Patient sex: F
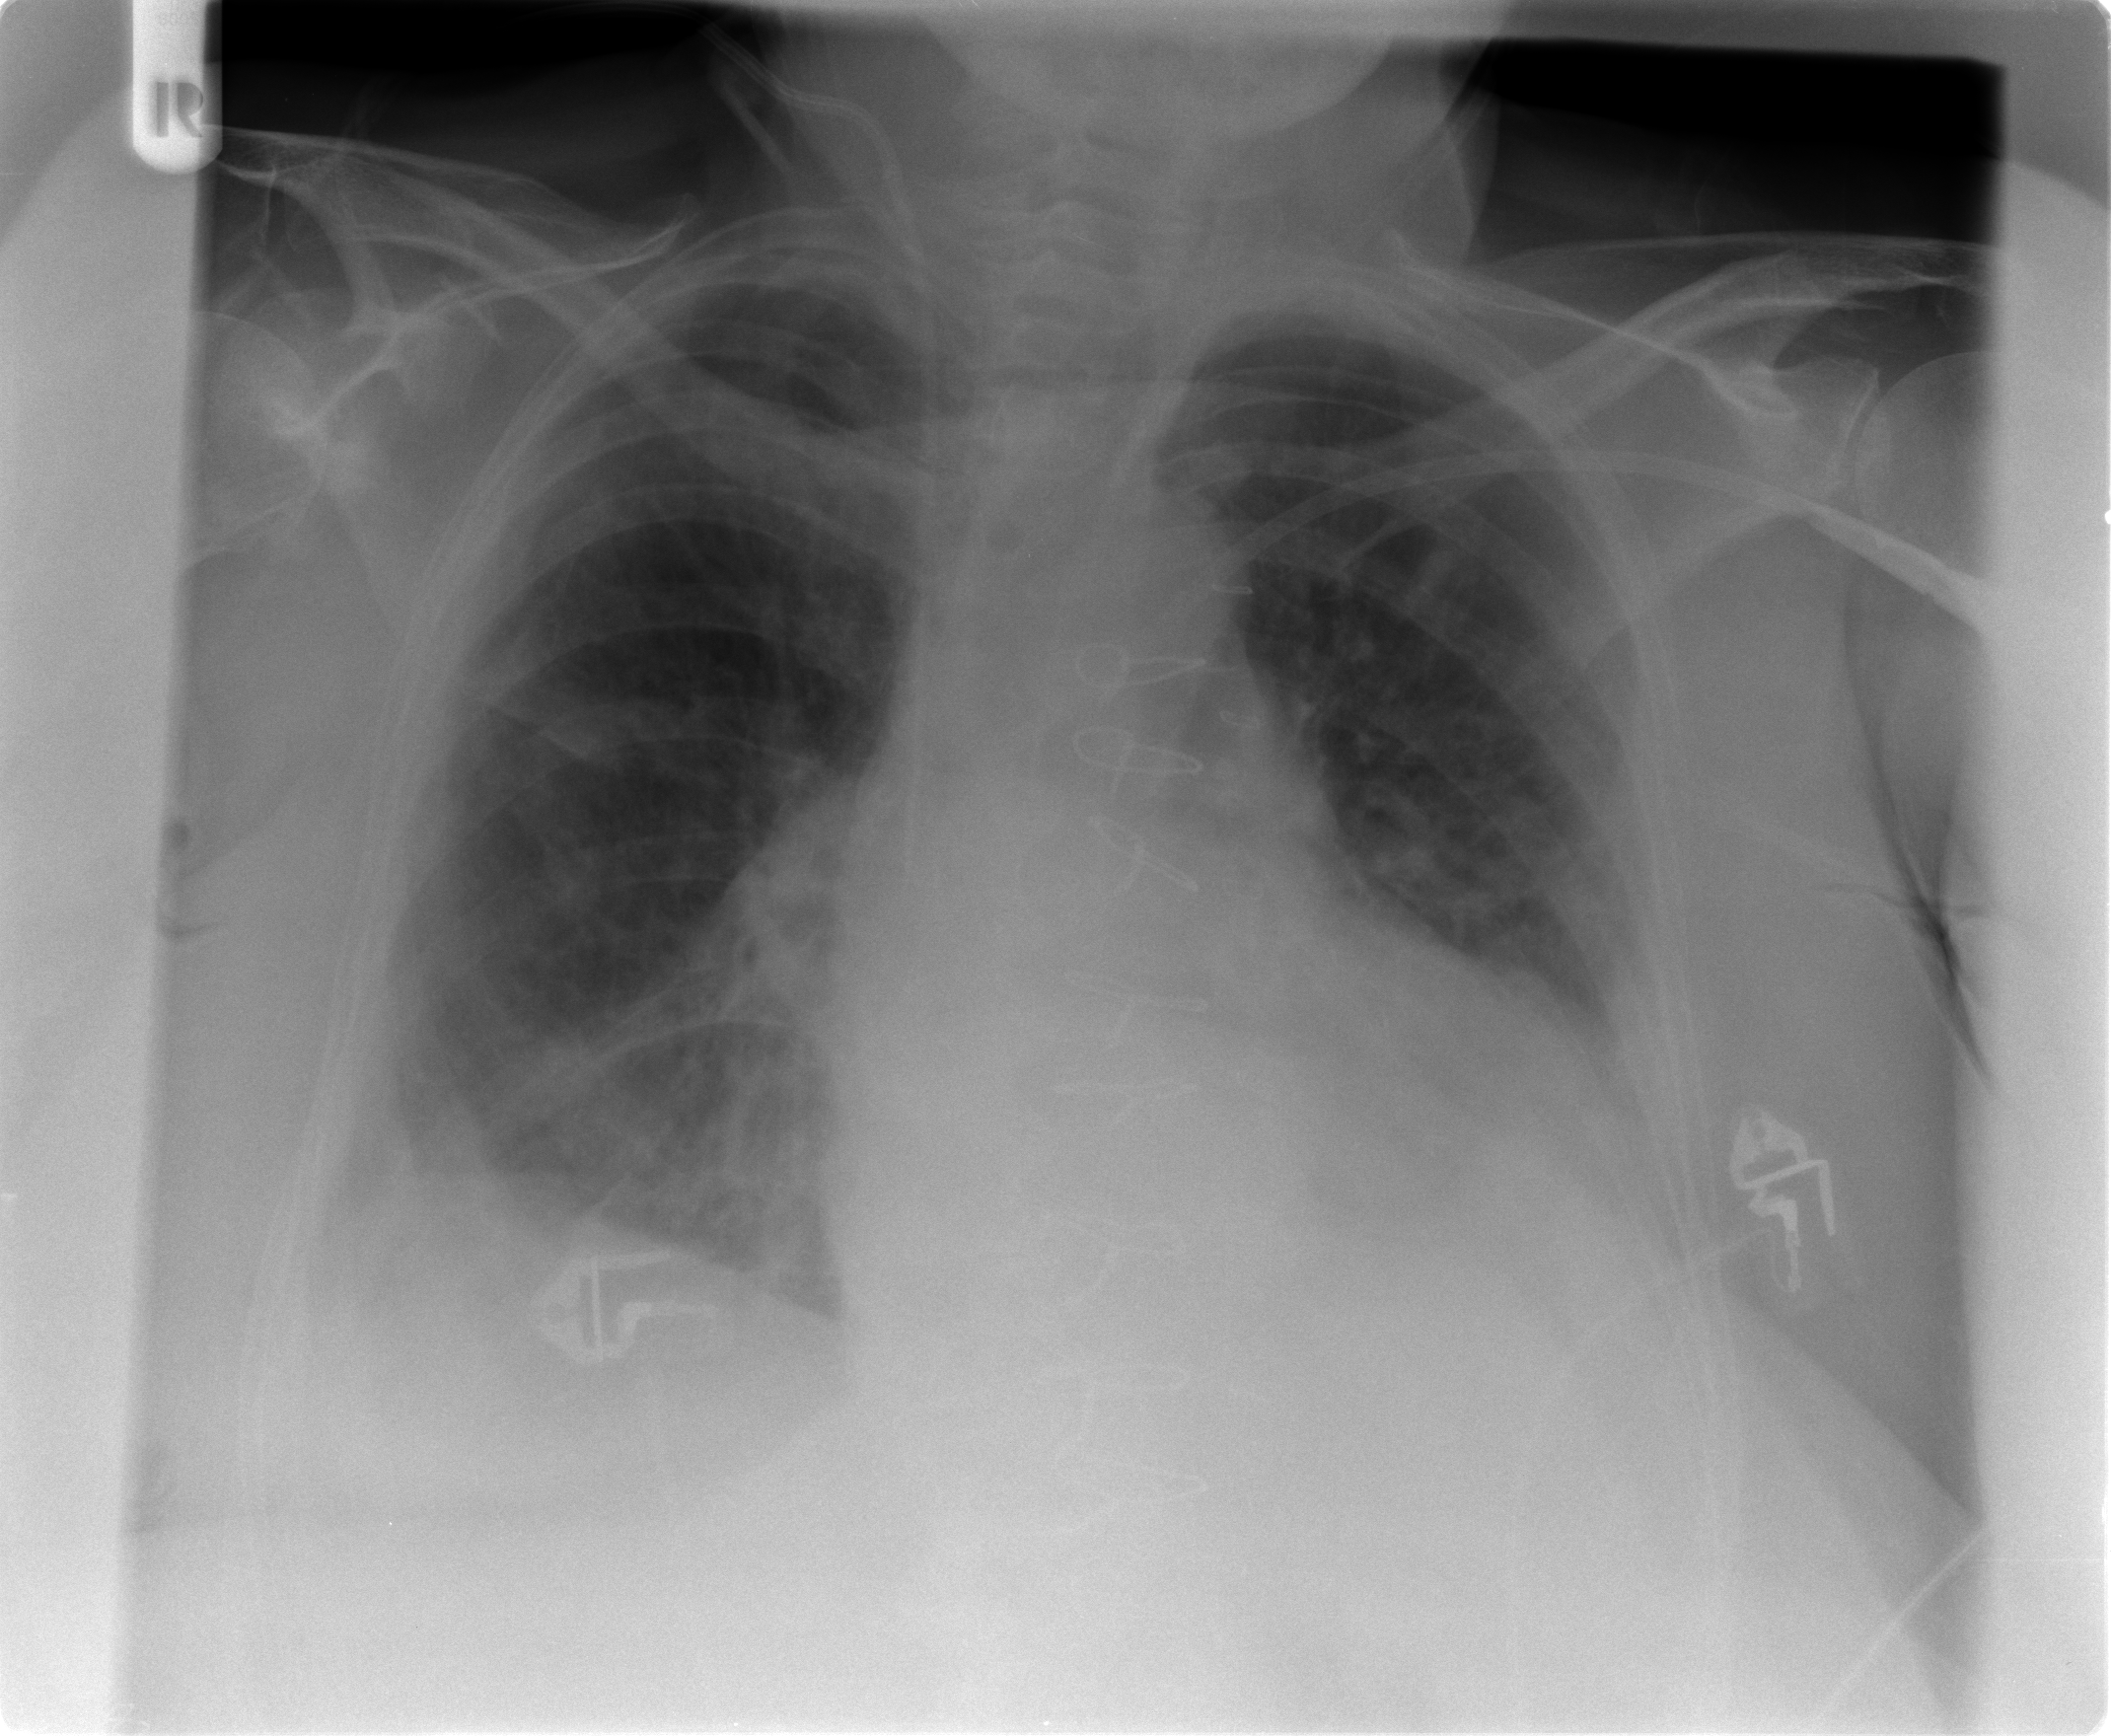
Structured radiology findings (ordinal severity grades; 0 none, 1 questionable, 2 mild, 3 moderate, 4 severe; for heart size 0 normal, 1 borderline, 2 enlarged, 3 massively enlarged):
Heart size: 2
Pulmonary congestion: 2
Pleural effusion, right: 2
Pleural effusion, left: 2
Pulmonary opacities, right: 1
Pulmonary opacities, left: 0
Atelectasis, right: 2
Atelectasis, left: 2